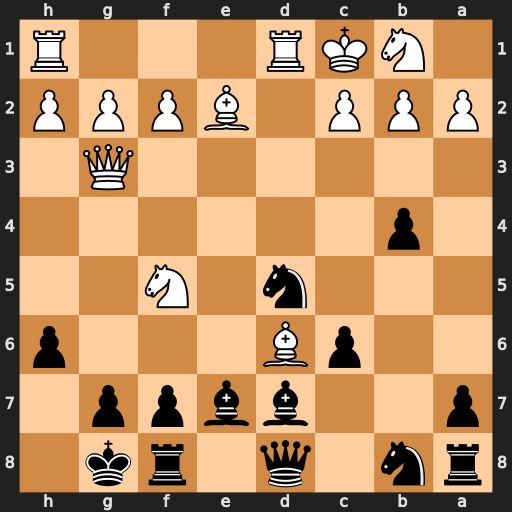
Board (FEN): rn1q1rk1/p2bbpp1/2pB3p/3n1N2/1p6/6Q1/PPP1BPPP/1NKR3R
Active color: b
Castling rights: -
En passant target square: -
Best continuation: Bxf5 Bxe7 Qxe7